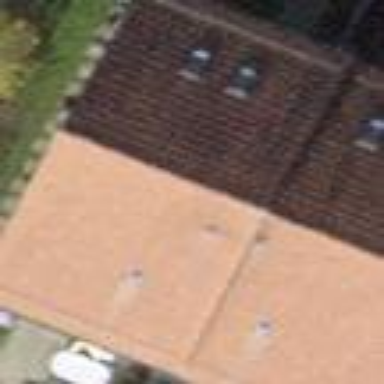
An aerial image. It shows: Semi-detached house with gabled roof.